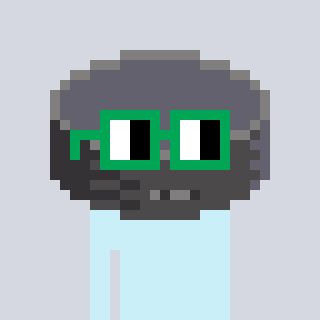
a pixel art character with square green glasses, a hockey puck-shaped head and a bege-colored body on a cool background